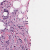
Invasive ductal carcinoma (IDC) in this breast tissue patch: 1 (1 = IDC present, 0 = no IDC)